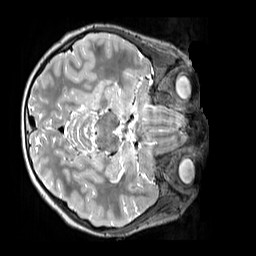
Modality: T2w
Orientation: axial
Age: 12
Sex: male
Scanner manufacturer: siemens
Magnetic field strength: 3 T
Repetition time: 3.2 s
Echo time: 0.408 s